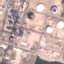
Label: Industrial